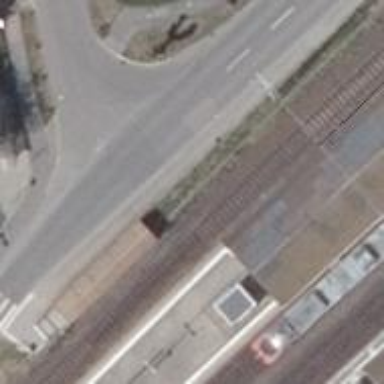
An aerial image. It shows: Close-up of railway platform edge.